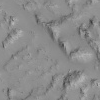
Atmospheric dust classification: not_dusty